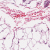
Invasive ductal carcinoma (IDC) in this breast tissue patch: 0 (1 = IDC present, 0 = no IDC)